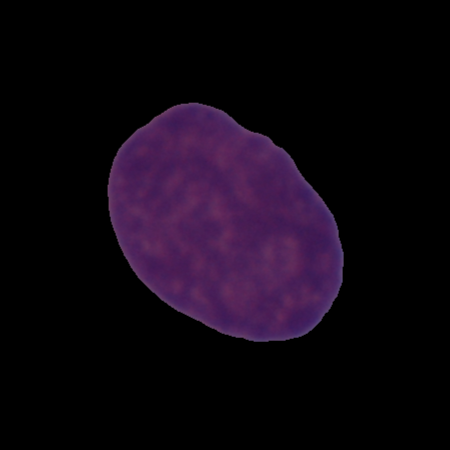
Label: cancer